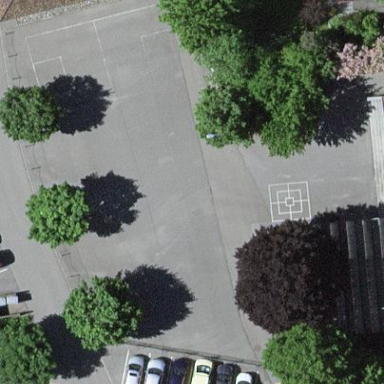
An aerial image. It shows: Schoolyard designated as leisure land.